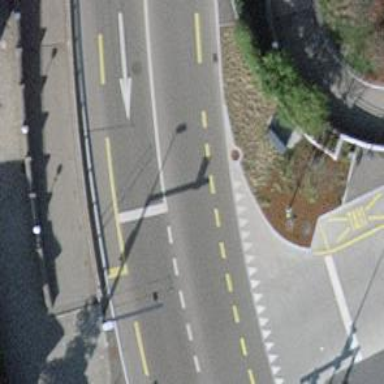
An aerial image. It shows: Road with traffic signals.